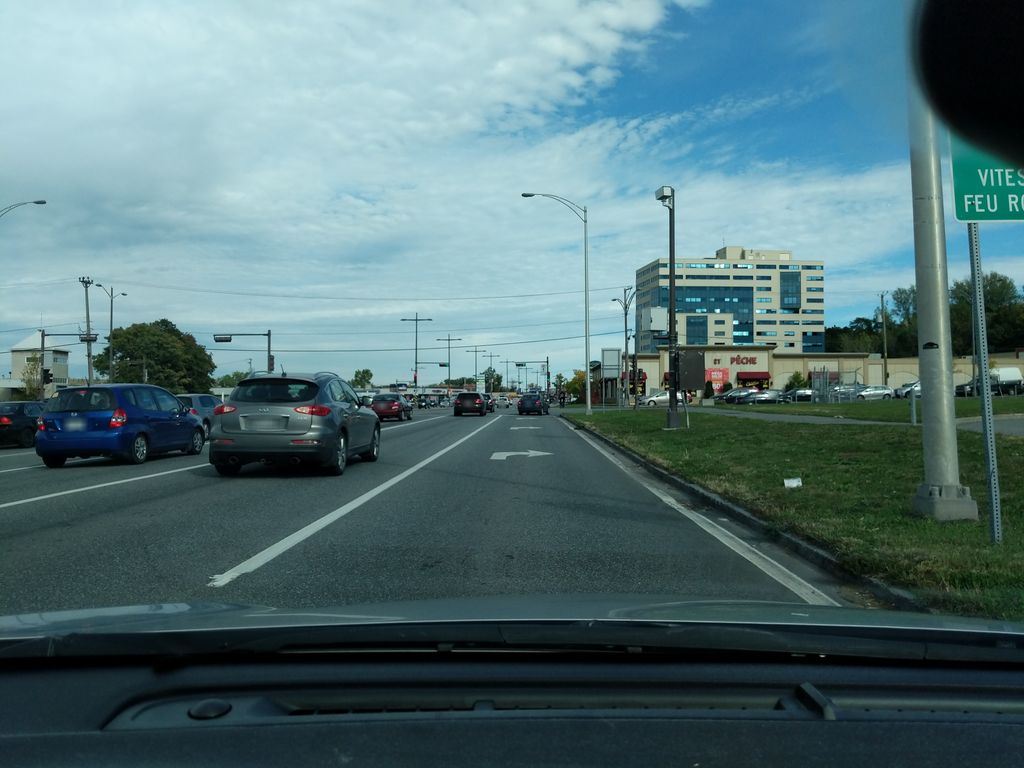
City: quebec_city